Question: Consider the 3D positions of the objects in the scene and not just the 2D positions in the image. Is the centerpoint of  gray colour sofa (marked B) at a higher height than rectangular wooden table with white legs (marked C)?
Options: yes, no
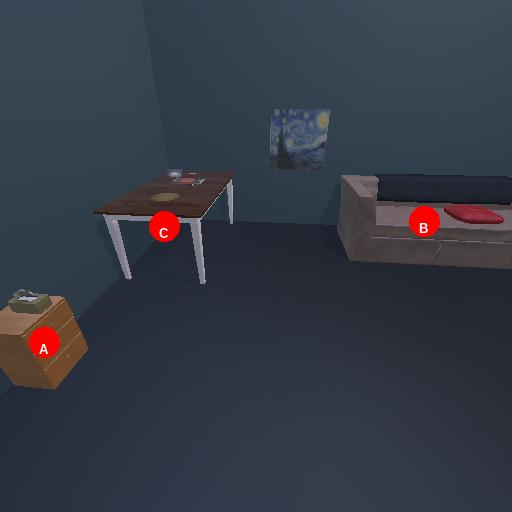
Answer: yes